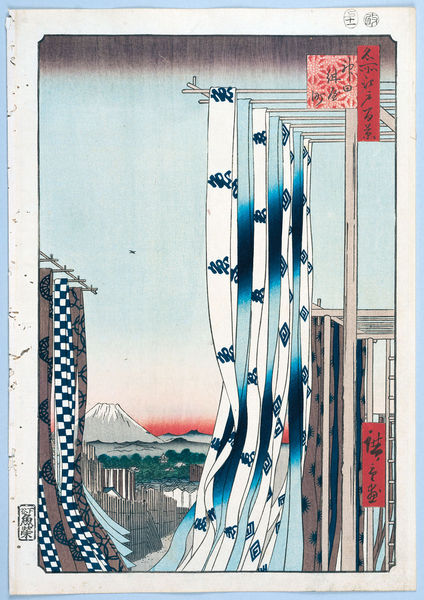
Titel: 100 berühmte Ansichten von Edo
Künstler: Utagawa Hiroshige
Schlagwörter: berg, blau, himmel, fluss, bewegung, bunt, holz, zeichen, haus, rot, schnee, karo, malerei, muster, häuser, wind, sonne, tücher, holzschnitt, japan, schrift, fahnen, mast, modern, masten, gestell, japanisch, schriftzeichen, abendrot, vulkan, asien, druck, asiatisch, china, flaggen, bänder, farbholzschnitt, banderole, kalligrafie, aufhängung, fuji, fujijama, farbbild, chinesische schriftzeichen, fujiama, hiroshige, fukushima, farbholzschnittjapan, hukusai